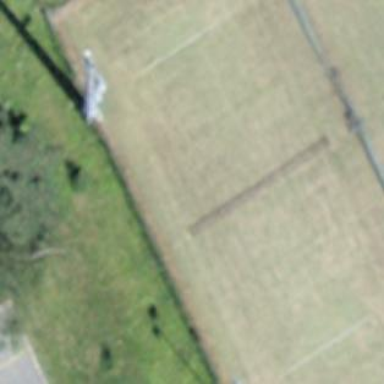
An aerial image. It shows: Tennis court on pitch.